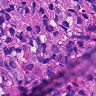
Metastatic tissue present: yes